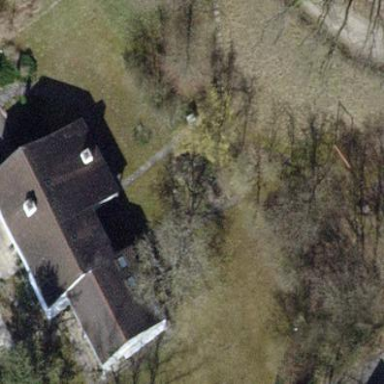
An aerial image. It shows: Detached building with gabled roof.